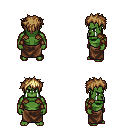
a pixel art fantasy rpg character, male body template, orc, green skin, leather shoulder armor, robe skirt, blonde bedhead hairstyle, cloth bracers, four views (front, back, left, right), 2x2 character sprite sheet, small pixel art, hard edges, no anti-aliasing